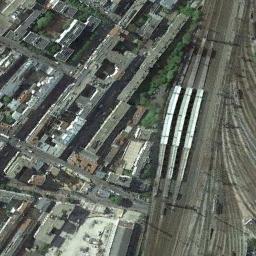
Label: railway_station